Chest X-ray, PA view. Patient: 35 years old, sex F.
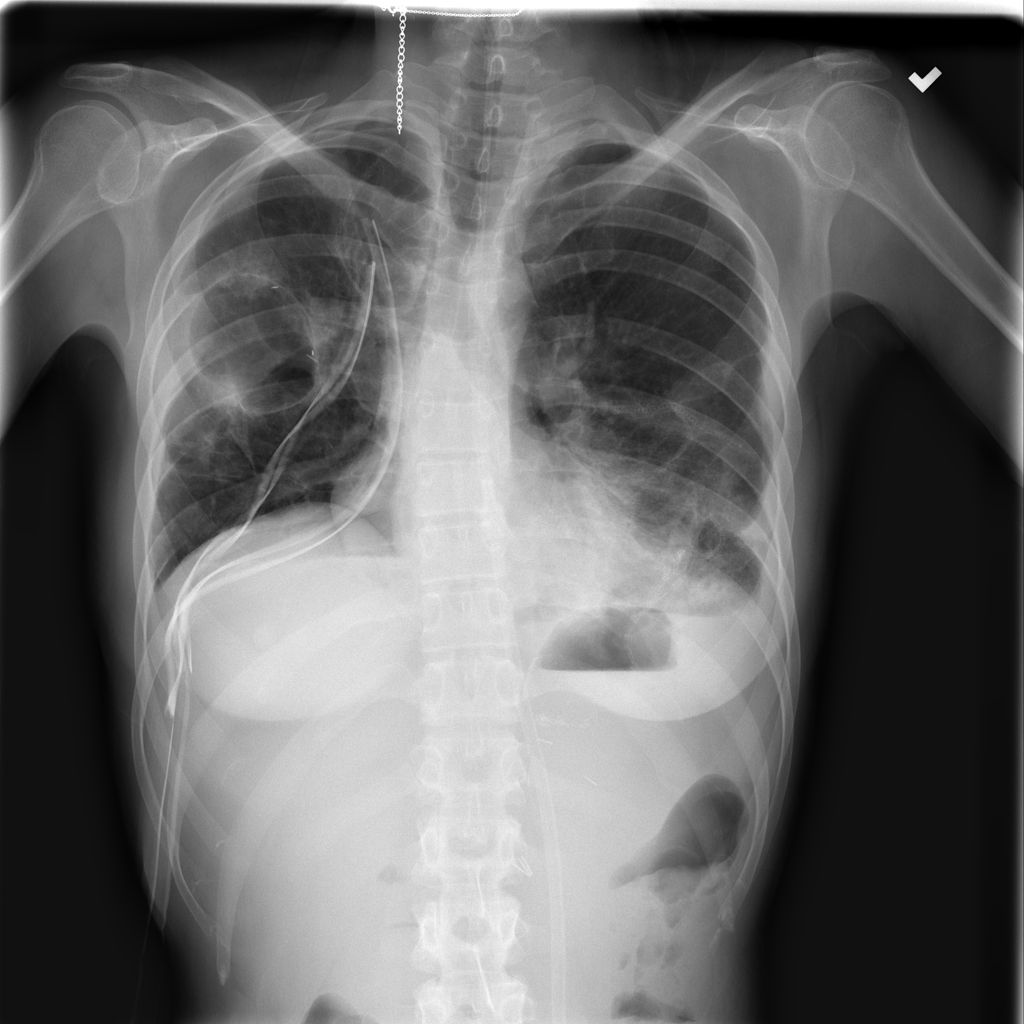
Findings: Infiltration